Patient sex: M
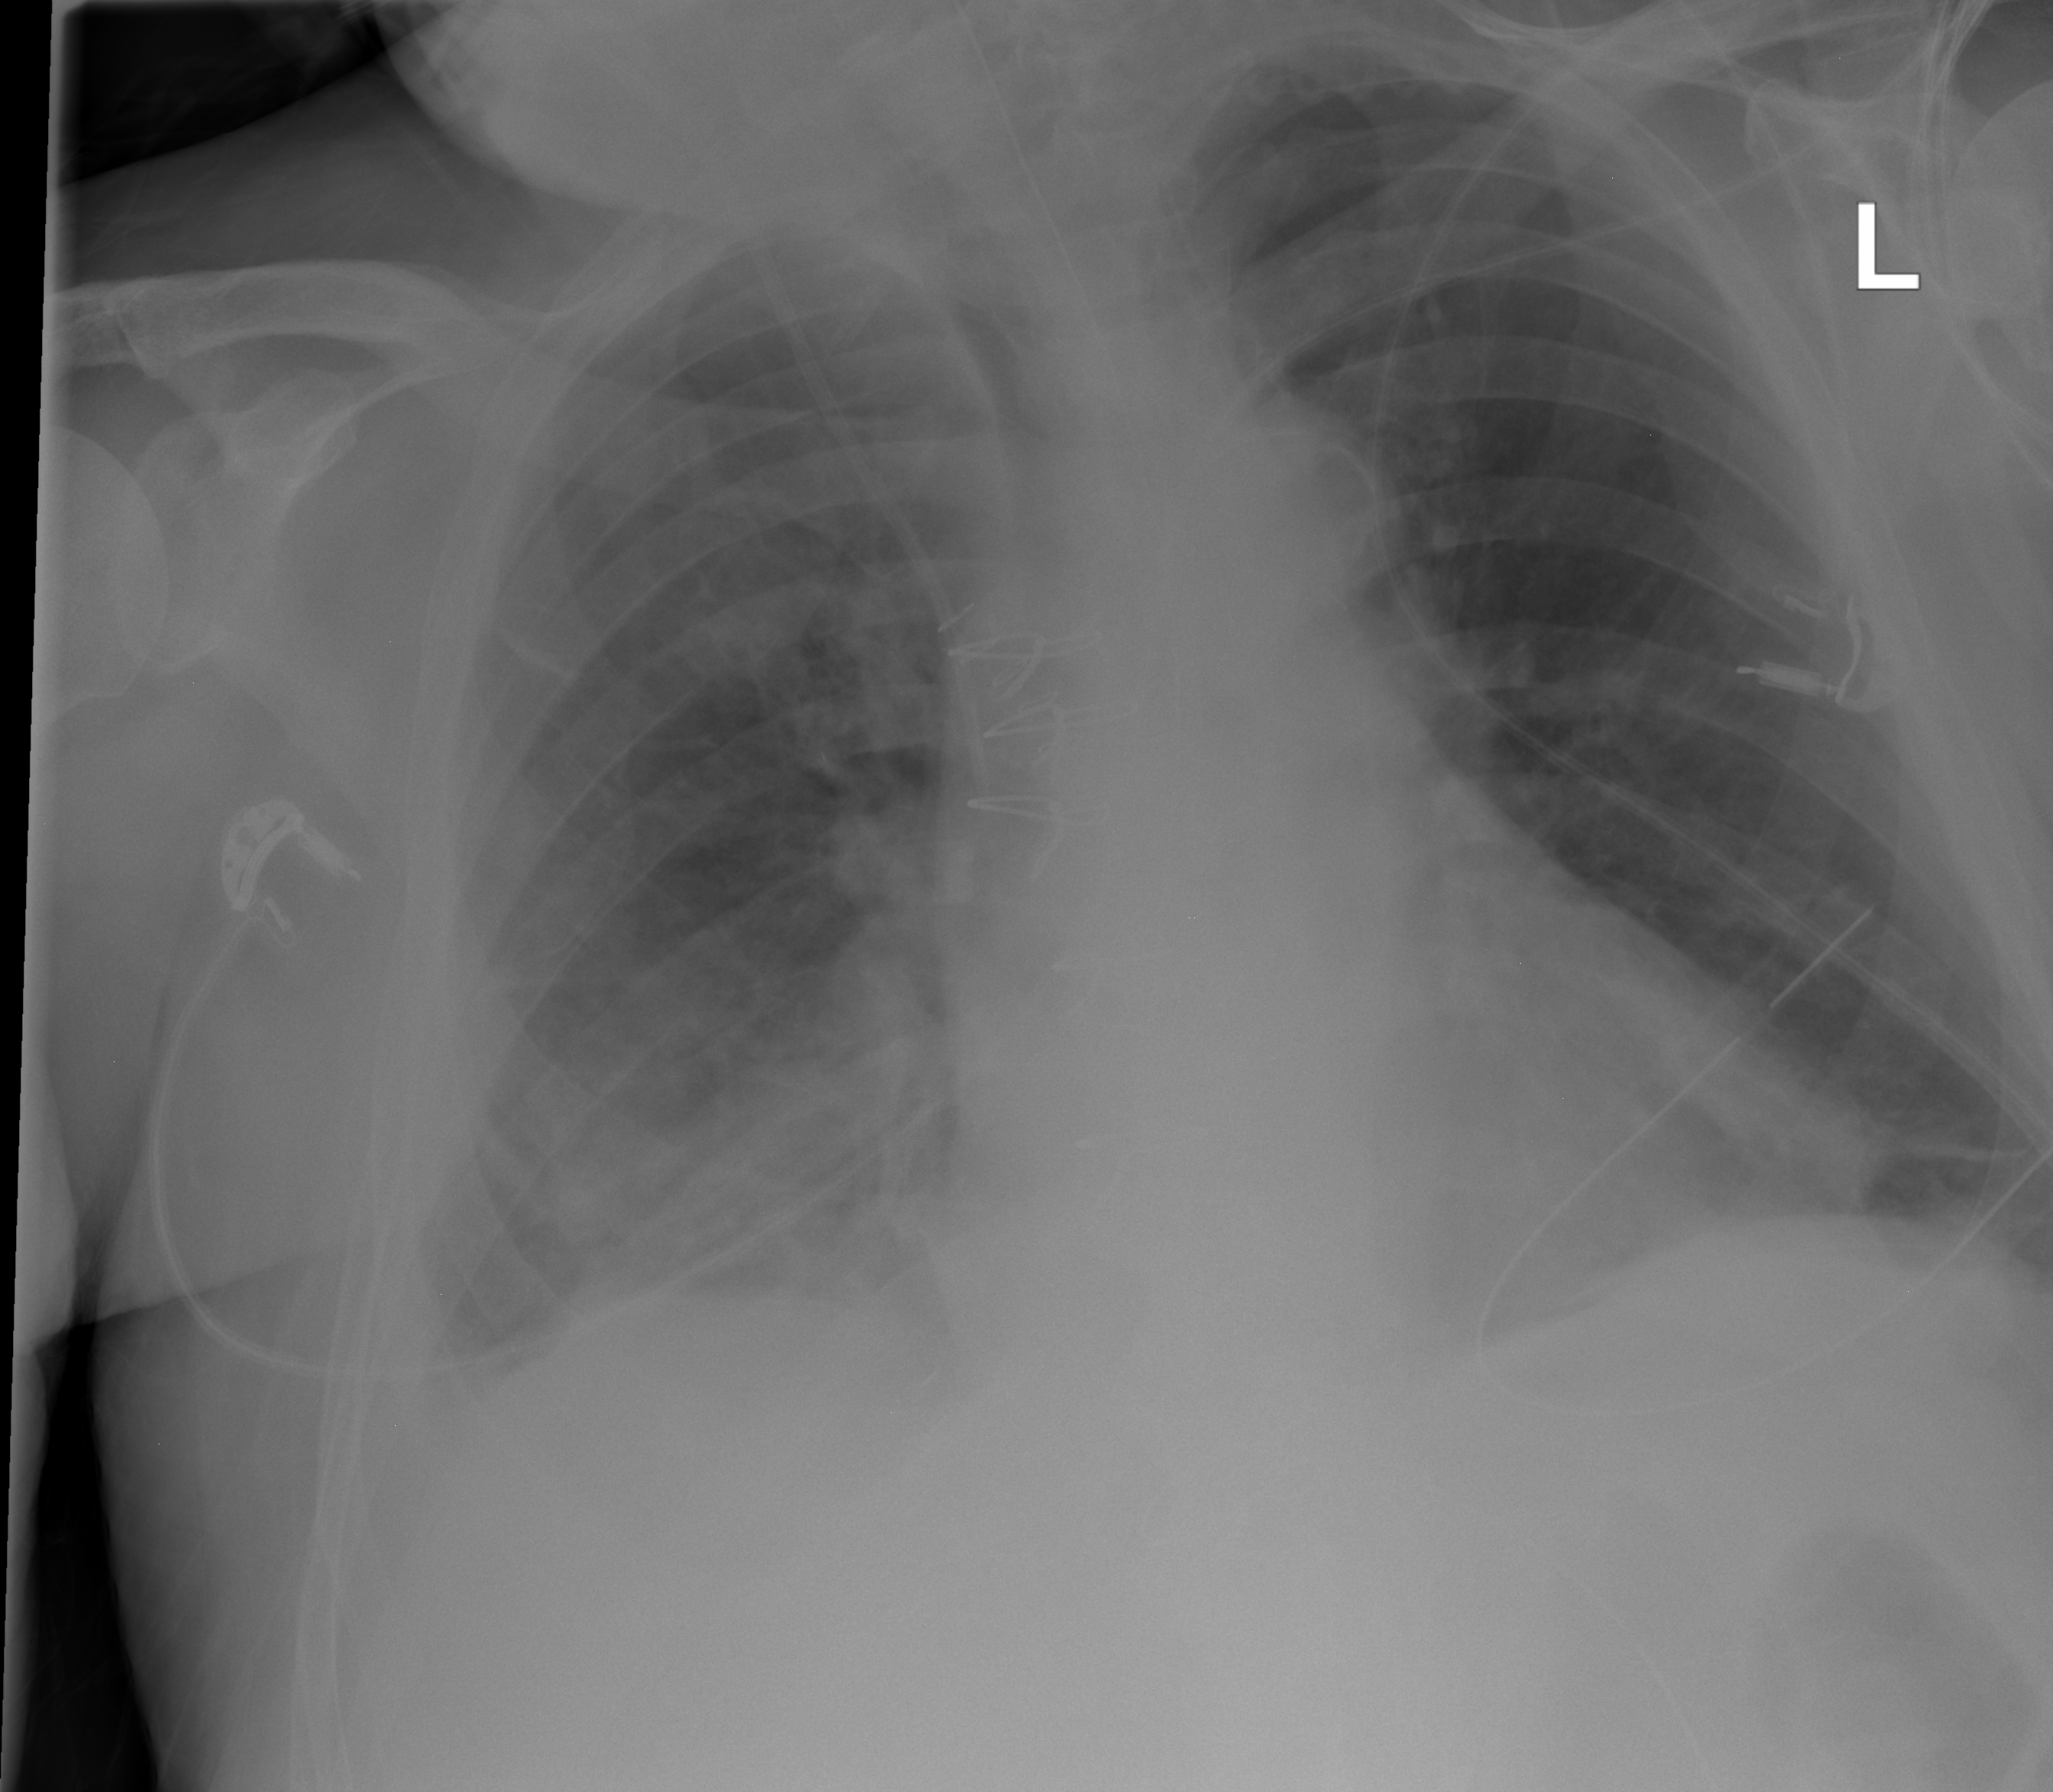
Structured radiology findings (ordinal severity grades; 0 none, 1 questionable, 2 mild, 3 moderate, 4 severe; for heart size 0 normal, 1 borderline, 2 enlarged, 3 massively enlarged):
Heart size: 2
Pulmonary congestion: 0
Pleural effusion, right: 2
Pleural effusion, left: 1
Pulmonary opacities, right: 2
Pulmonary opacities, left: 0
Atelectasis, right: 1
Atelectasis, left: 2